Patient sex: M
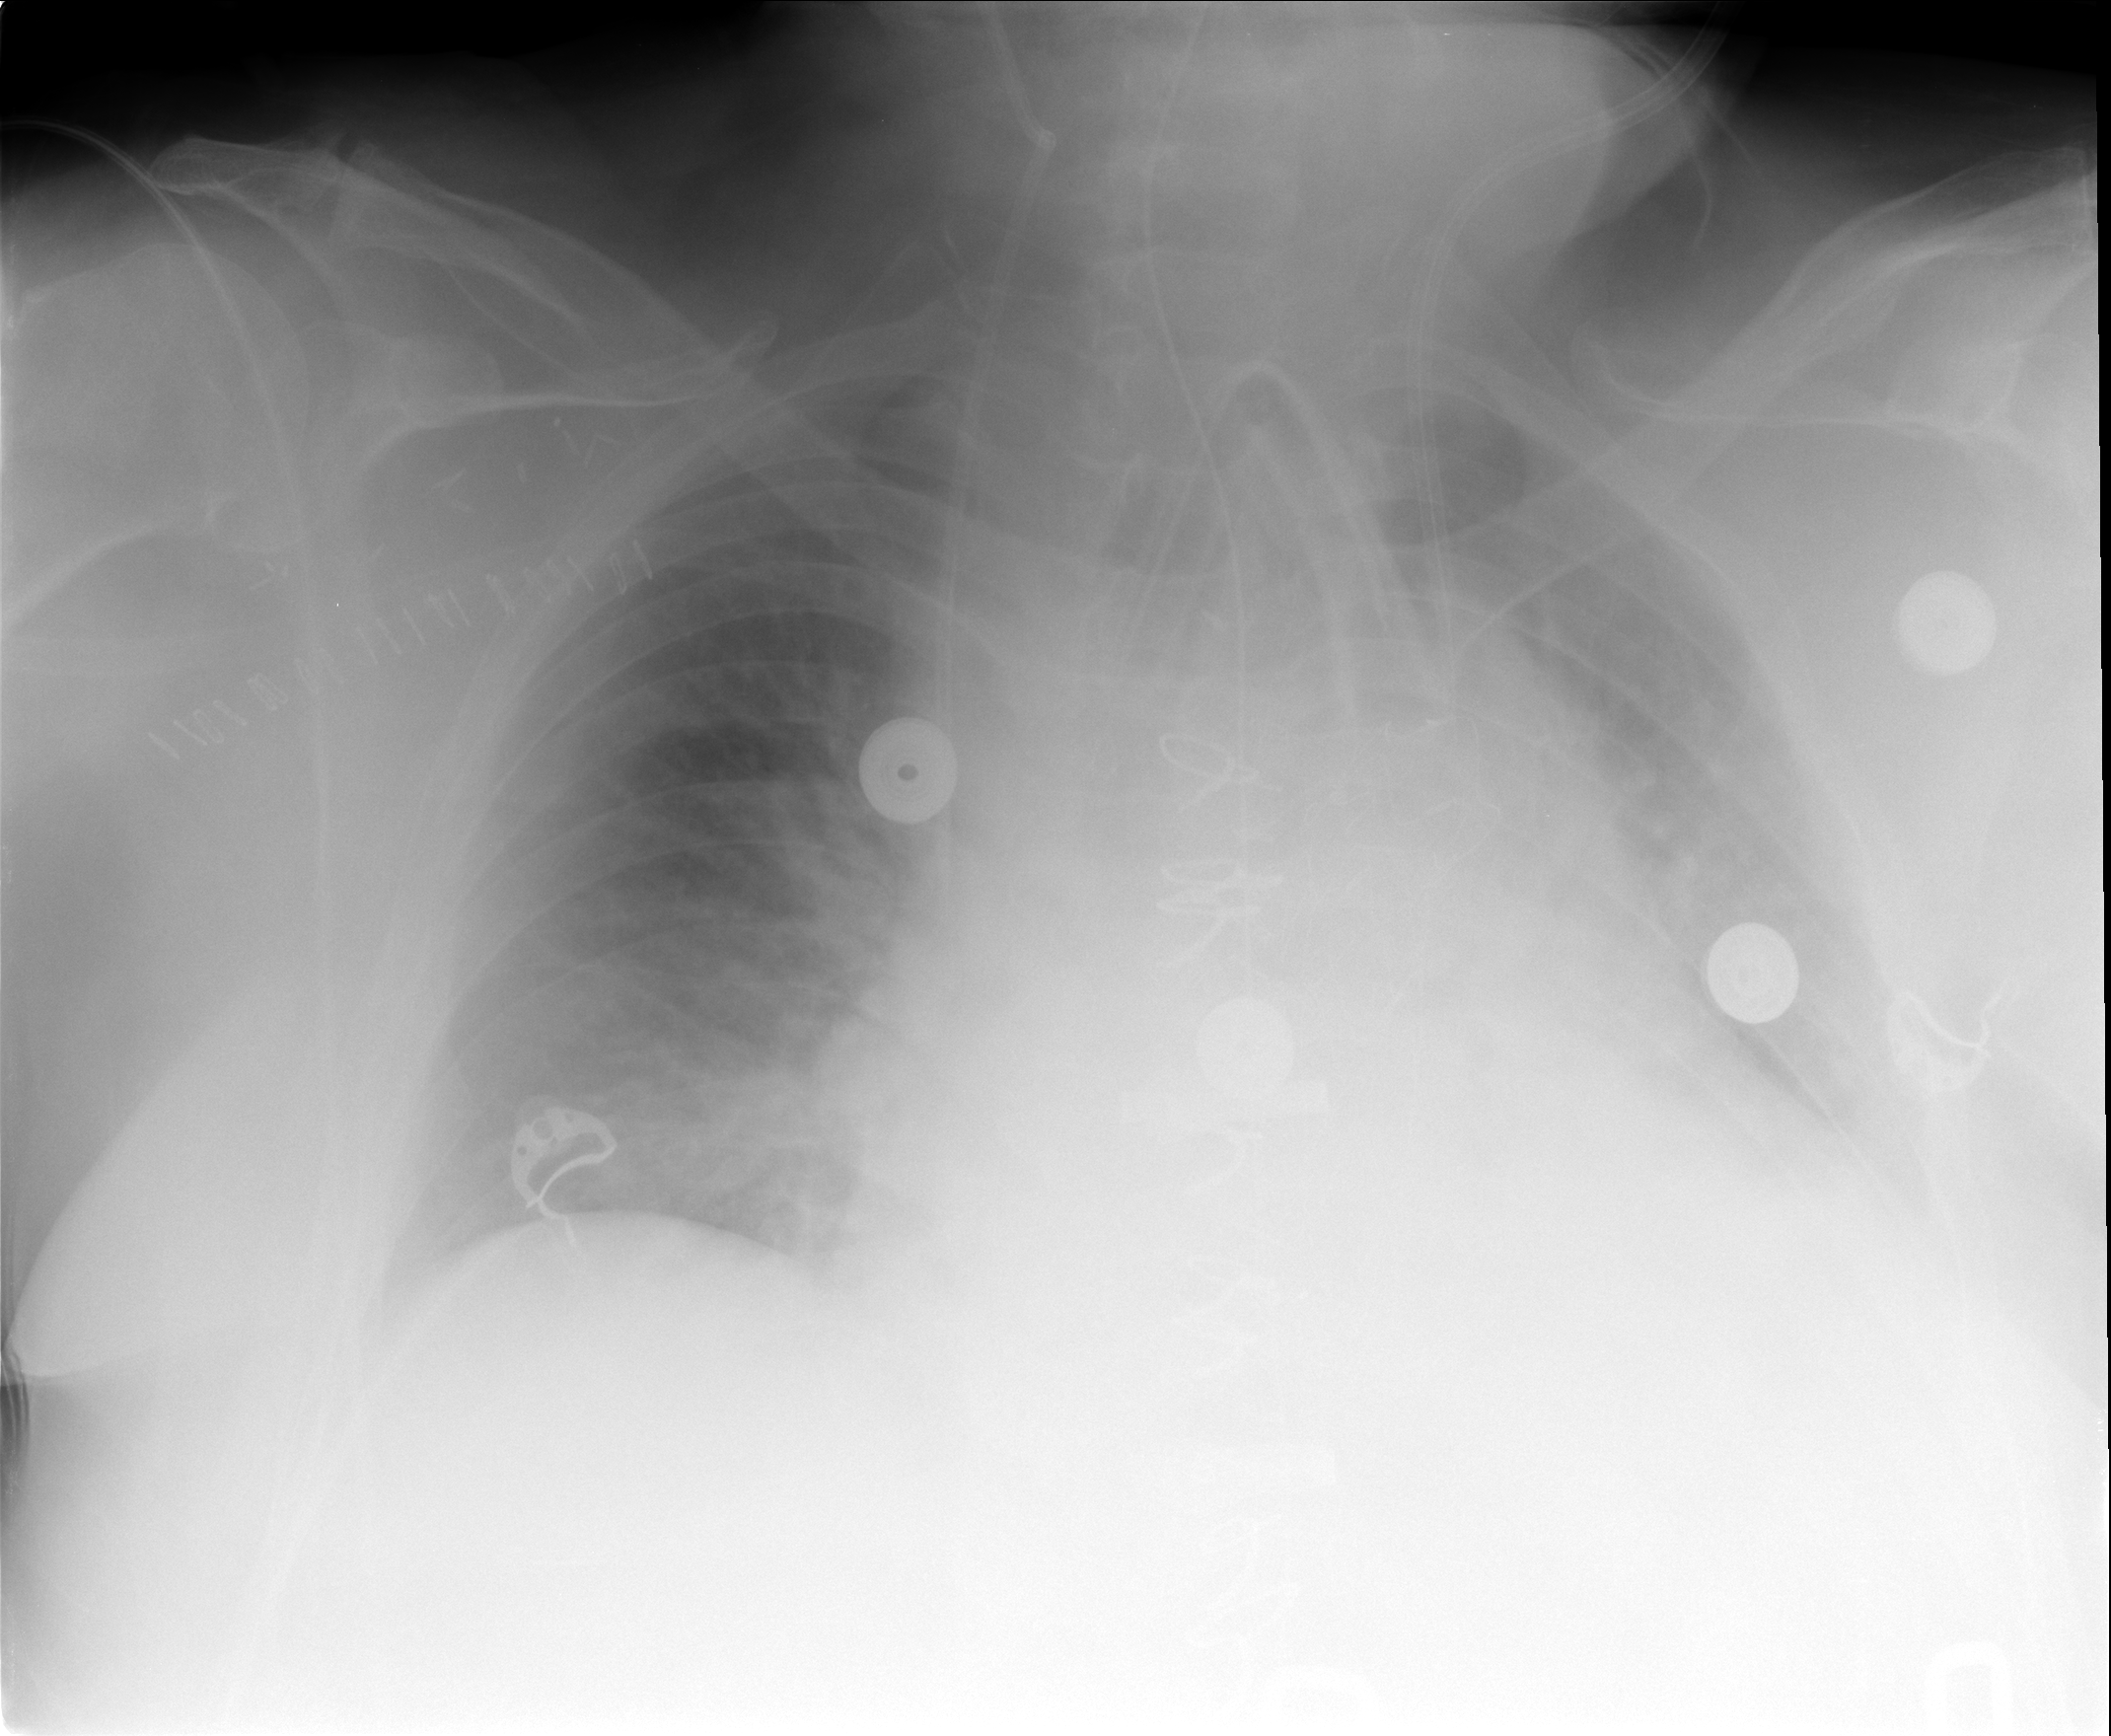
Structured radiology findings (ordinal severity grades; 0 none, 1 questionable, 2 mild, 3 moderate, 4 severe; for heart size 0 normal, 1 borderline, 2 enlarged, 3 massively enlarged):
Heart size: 2
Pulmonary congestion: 2
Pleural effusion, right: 0
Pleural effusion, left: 2
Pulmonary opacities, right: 1
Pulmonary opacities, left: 0
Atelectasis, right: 0
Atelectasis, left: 2